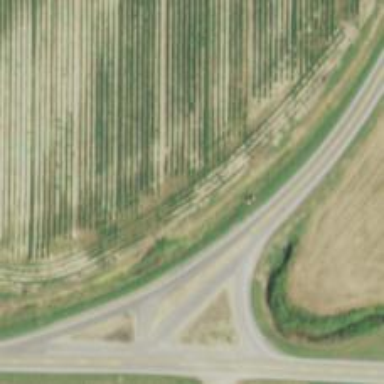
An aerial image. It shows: Primary link highway.